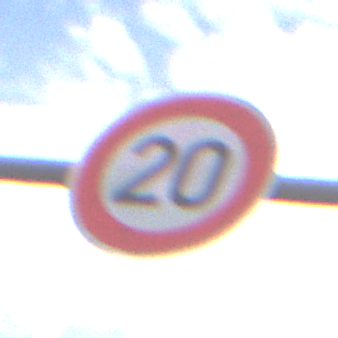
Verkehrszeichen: Geschwindigkeit20
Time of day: Midday
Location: Outdoor (RoadRail)
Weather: PartlyCloudy
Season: NotSpecified
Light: Natural